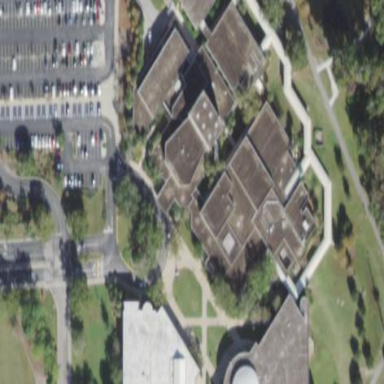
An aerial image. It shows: College building.